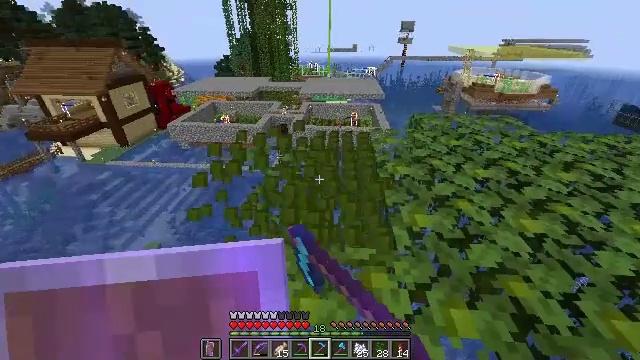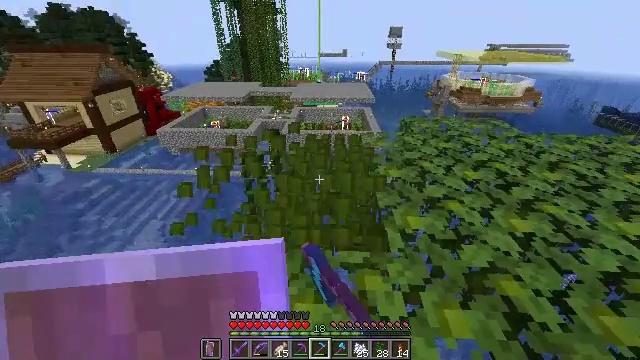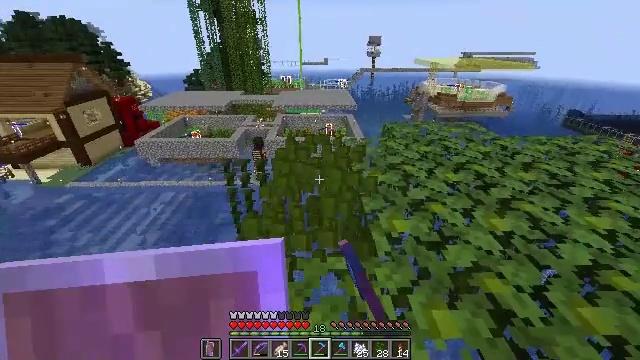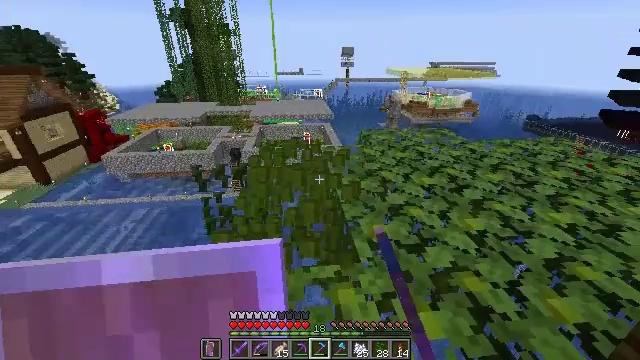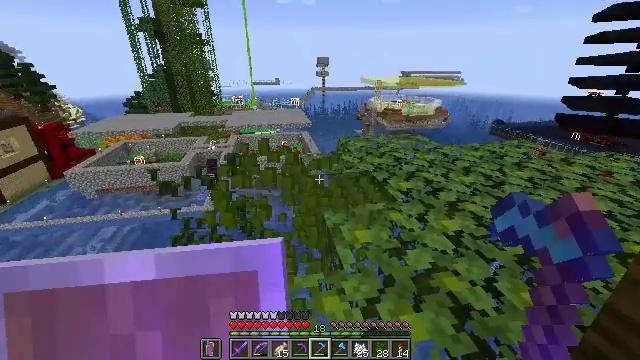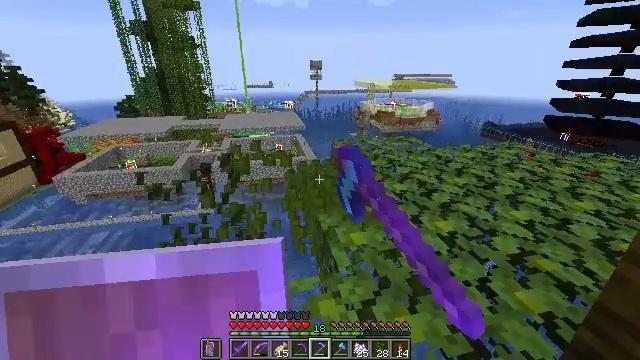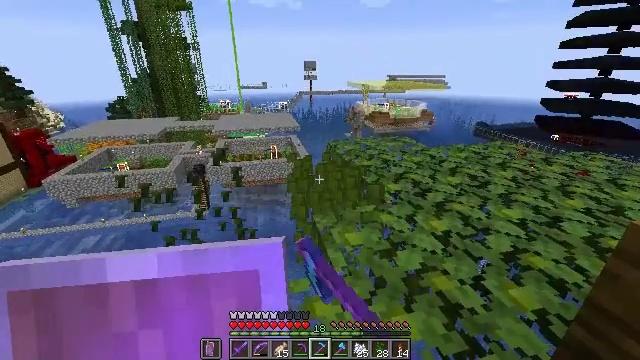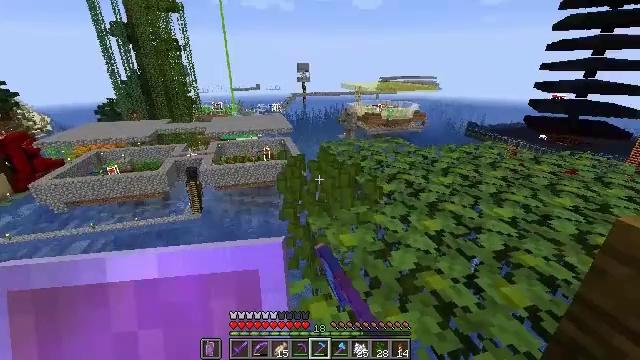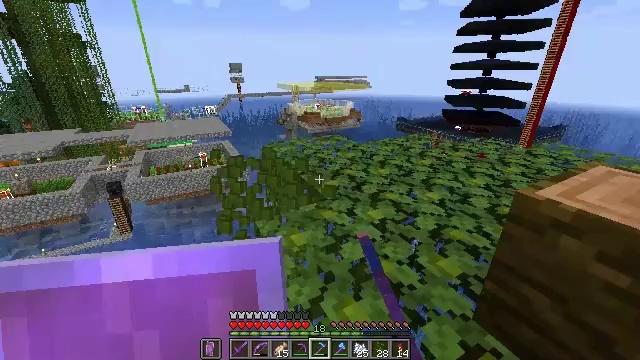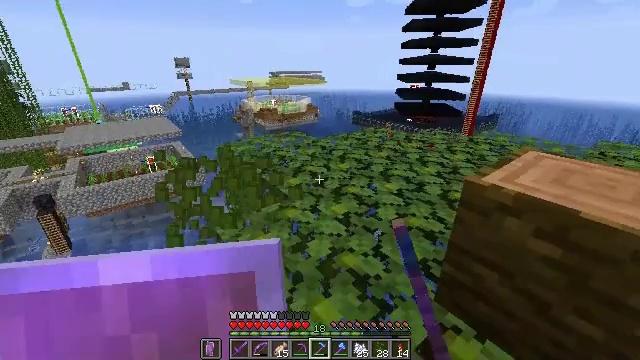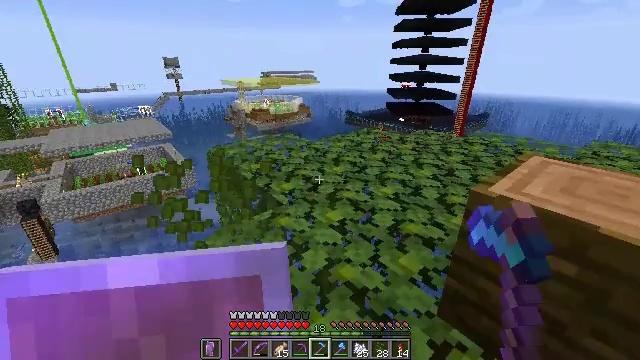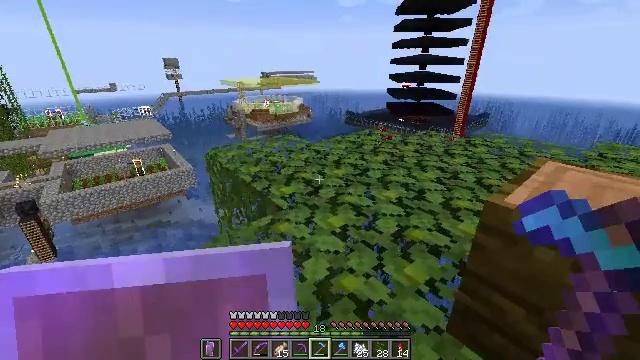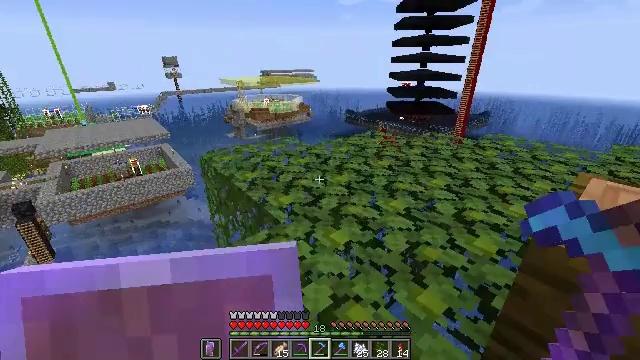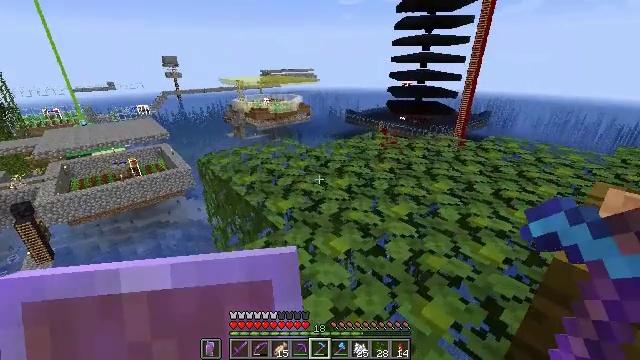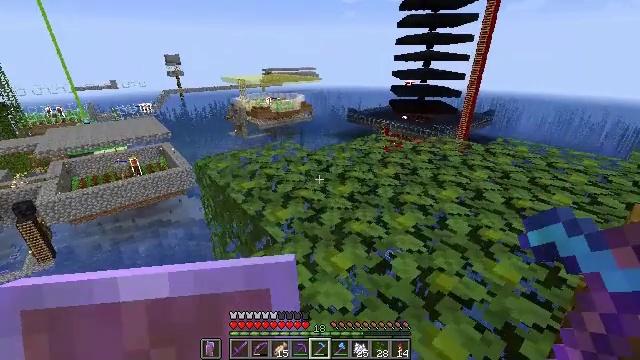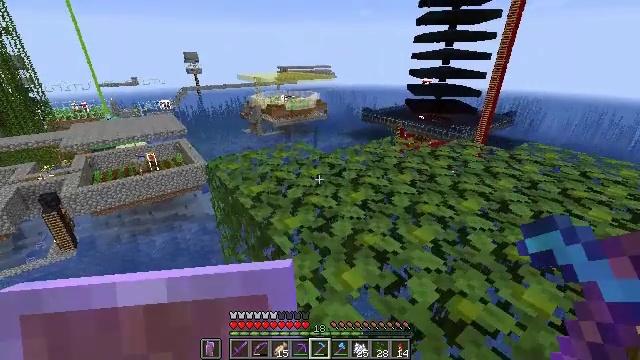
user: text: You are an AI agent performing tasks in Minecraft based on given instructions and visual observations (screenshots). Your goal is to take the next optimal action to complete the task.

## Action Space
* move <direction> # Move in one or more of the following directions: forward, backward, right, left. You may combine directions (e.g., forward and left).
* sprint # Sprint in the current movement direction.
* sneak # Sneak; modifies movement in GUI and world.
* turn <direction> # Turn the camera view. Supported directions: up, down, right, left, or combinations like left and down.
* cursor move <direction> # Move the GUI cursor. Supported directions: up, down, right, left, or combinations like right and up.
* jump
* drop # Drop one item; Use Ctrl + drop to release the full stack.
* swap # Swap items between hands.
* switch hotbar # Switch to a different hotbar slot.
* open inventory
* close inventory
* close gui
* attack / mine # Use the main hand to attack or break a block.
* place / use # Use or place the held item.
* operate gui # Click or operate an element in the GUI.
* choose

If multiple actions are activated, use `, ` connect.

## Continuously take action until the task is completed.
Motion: motion action
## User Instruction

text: Clear the jungle leaves to make way.
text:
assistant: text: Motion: turn right, attack / mine
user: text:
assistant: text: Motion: turn right and up, attack / mine
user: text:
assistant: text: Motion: turn right and up, attack / mine
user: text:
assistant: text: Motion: turn right and up, attack / mine
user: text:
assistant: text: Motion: turn right, attack / mine
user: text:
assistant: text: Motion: turn right, attack / mine
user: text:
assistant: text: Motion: turn right, attack / mine
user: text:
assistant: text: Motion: turn right
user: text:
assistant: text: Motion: move forward, turn right
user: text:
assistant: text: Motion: move forward, turn right
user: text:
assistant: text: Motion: move forward
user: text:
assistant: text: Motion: move forward
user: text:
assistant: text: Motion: move forward
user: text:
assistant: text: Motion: move forward
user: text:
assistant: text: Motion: move forward, turn left
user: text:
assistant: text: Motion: move forward, turn left
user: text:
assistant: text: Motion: move forward, turn left
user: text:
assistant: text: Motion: move forward, turn left
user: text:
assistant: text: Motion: move forward, turn left and down, attack / mine
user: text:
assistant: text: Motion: move forward, turn left and down, attack / mine
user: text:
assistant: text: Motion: move forward and move right, attack / mine
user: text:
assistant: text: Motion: move right, attack / mine
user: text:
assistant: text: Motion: move right, turn left and down, attack / mine
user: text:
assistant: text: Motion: move right, turn left and down, attack / mine
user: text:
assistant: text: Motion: move right, turn left and down, attack / mine
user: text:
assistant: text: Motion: move right, turn left, attack / mine
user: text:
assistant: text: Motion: turn left, attack / mine
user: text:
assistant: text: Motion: attack / mine
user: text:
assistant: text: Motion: attack / mine
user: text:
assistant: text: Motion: turn right, attack / mine